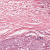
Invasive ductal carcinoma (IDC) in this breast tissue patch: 0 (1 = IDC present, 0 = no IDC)